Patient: sex F, age 44
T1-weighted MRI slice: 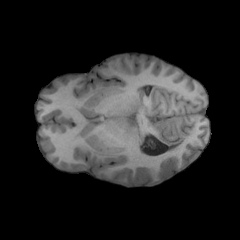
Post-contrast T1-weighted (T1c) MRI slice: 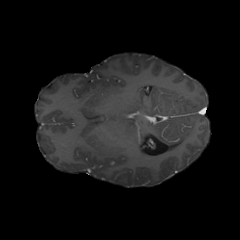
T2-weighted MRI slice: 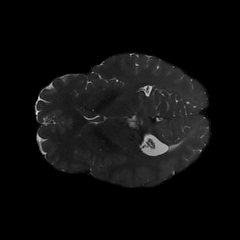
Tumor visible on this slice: no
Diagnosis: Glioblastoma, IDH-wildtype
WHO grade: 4